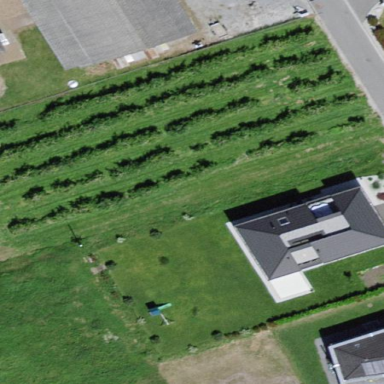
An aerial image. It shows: Orchard.